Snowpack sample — Loveland Pass, Silver Plume, Colorado, USA (12/14/25, 10:50 AM MST)
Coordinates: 39.664, -105.882
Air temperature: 36 °F
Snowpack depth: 67 cm
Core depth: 30 cm
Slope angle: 6°, slope face: 326°
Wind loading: low
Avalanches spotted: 0
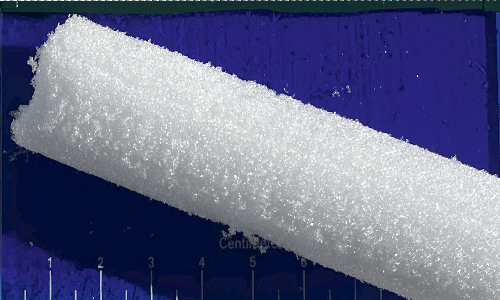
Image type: core
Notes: No avalanches spotted, very late start to the season with minimal snowpack